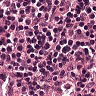
Metastatic tissue present: no